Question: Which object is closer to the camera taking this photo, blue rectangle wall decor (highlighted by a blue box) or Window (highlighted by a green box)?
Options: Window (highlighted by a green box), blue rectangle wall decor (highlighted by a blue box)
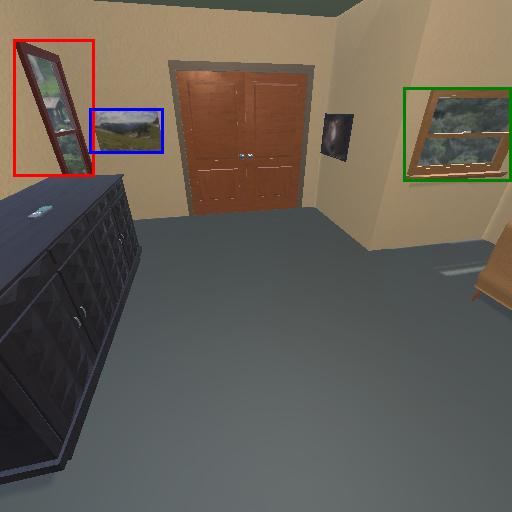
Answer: Window (highlighted by a green box)